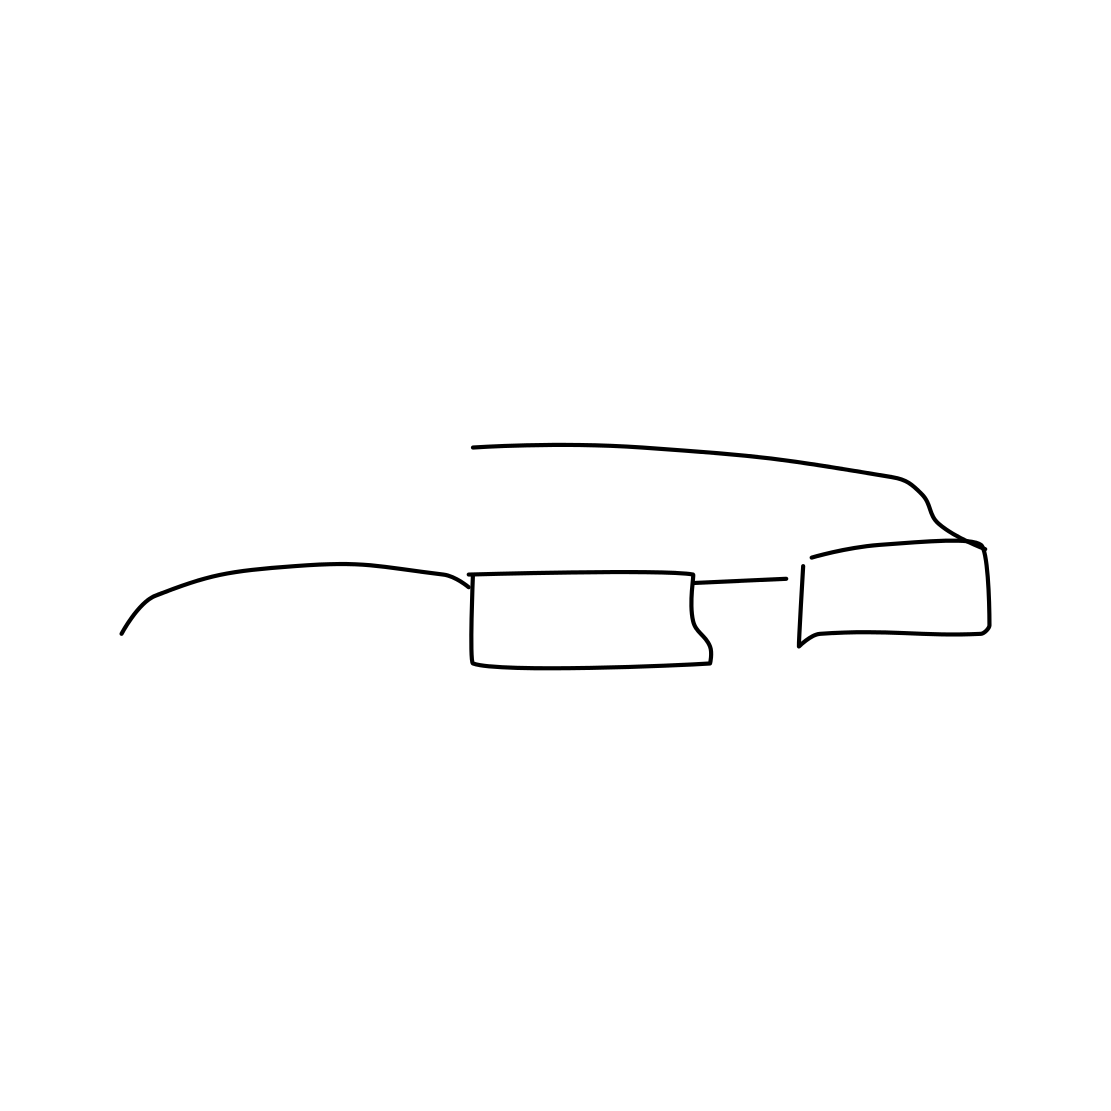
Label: eyeglasses